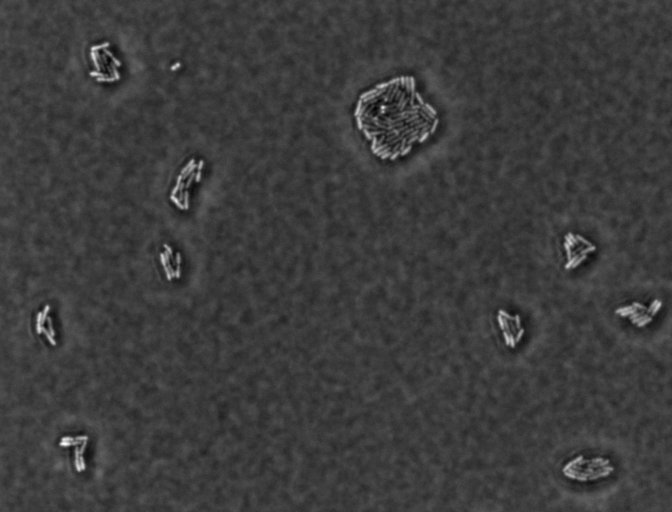
Salmonella enterica Enteritidis